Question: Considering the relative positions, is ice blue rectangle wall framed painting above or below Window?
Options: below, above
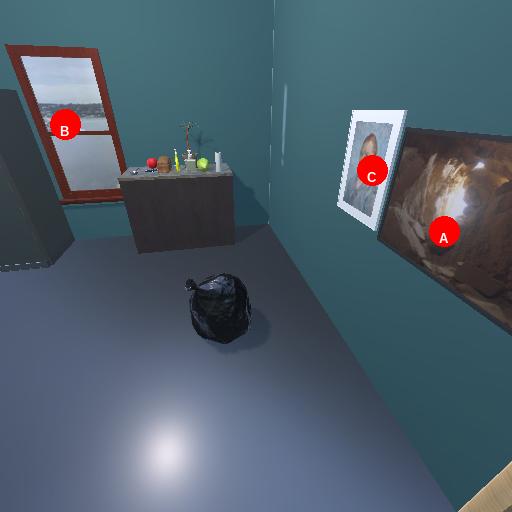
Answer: below